Chest X-ray. View position: PA
Patient age: 59
Patient sex: F
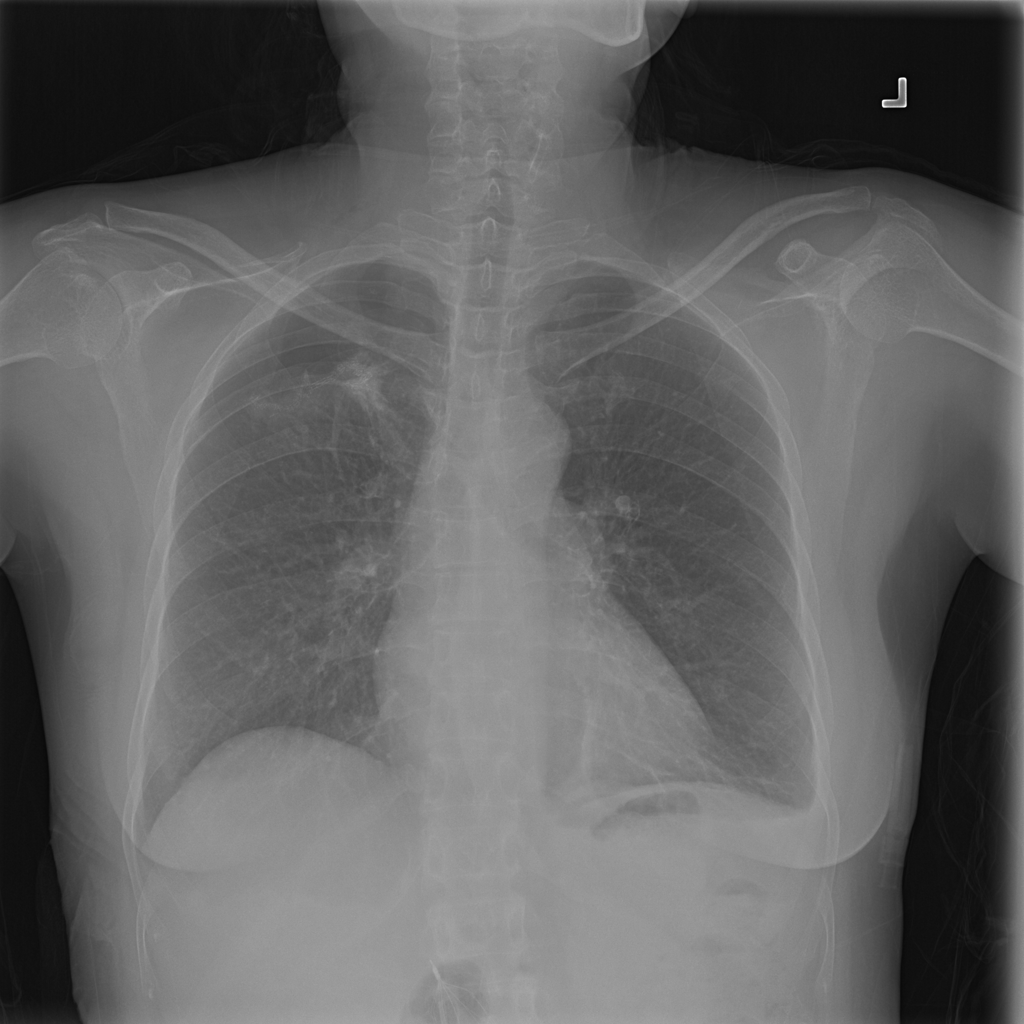
Finding: Pneumothorax